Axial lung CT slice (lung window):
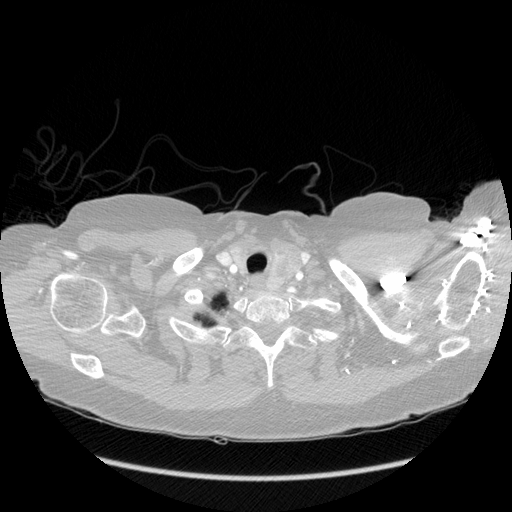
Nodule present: no